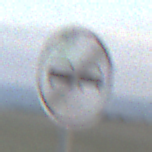
Verkehrszeichen: EndeUeberholverbot
Umgebung: Outdoor, Nature
Tageszeit: SunriseSunset
Wetter: PartlyCloudy
Licht: Natural
Jahreszeit: NotSpecified
Kontrast: LowContrast